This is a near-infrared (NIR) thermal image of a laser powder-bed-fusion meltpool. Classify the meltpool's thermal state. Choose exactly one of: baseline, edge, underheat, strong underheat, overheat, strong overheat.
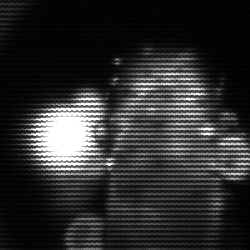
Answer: strong underheat